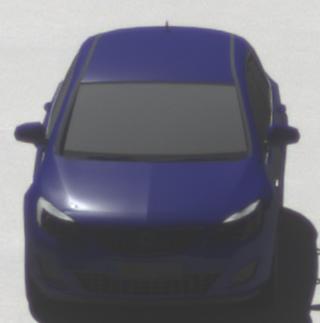
Make: Opel
Model: Astra 1.4 ecoFlex
Detailed model: Astra (J)
Model produced from: 2009/12
Model produced until: 2010/12
Doors: 5
Color: blue
Road condition: dry road
Daytime: morning or afternoon
Contrast: high contrast